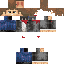
A male human skin with medium skin, wearing brown long hair dressed in a blue suit and blue pants, featuring a closed mouth.